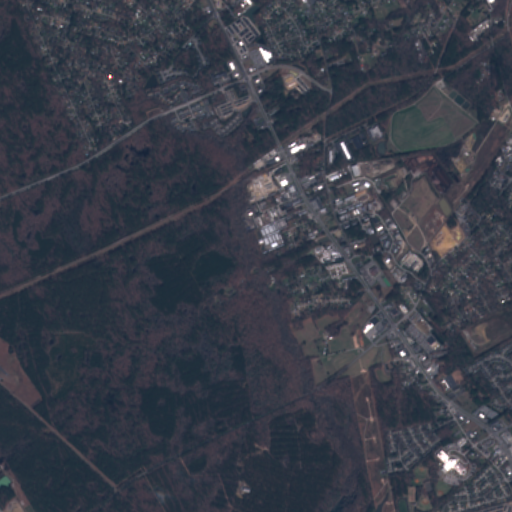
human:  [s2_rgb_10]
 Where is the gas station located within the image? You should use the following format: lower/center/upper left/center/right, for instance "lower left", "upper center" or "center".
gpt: The gas station is located in the lower right of the image.
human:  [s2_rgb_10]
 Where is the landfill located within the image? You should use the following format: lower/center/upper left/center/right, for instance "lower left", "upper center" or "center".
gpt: The landfill is located in the upper right of the image.
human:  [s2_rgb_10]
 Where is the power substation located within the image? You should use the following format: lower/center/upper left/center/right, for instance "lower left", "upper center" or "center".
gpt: The power substation is located in the center right of the image.
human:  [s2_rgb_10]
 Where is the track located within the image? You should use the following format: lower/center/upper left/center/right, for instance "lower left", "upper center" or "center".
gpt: The track is located in the lower right of the image.
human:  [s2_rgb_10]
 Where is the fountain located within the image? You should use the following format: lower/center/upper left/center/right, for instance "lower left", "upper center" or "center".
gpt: The fountain is located in the upper center of the image.
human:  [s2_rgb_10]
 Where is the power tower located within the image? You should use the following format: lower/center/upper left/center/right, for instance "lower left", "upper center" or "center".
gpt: There is no power tower in the image.